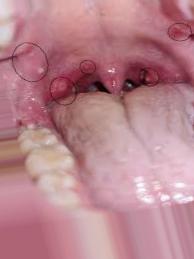
Condition: Mouth Ulcer